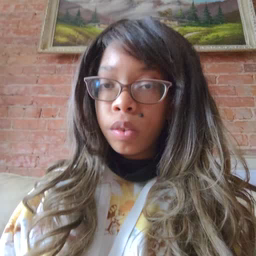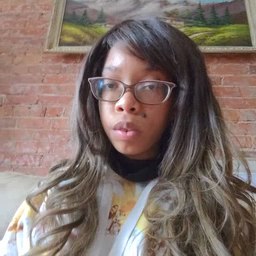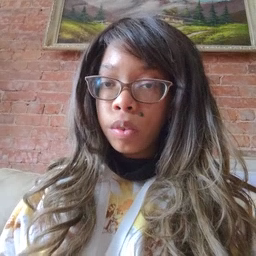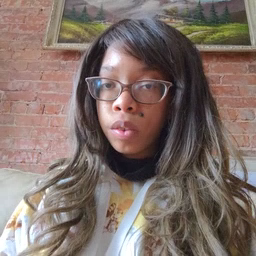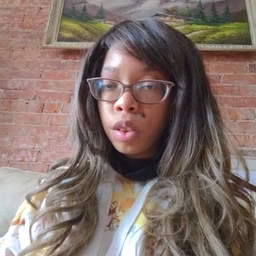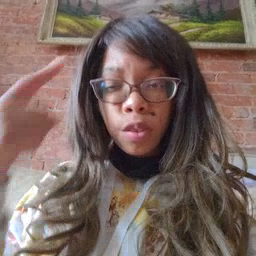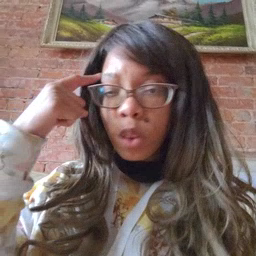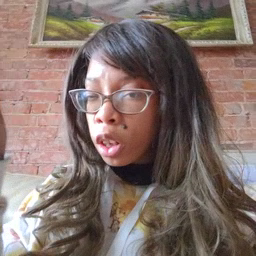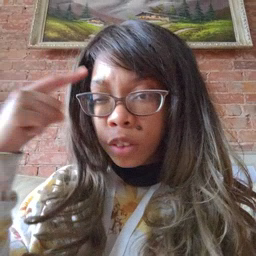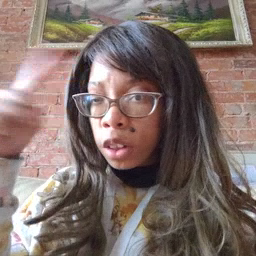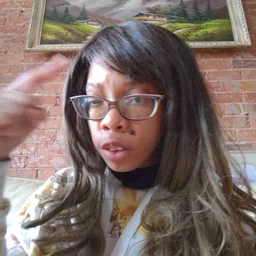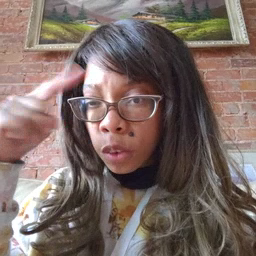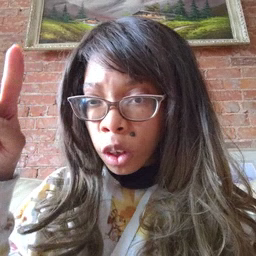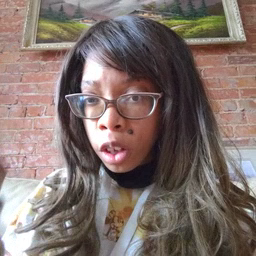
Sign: for